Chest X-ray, PA view. Patient: 47 years old, sex F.
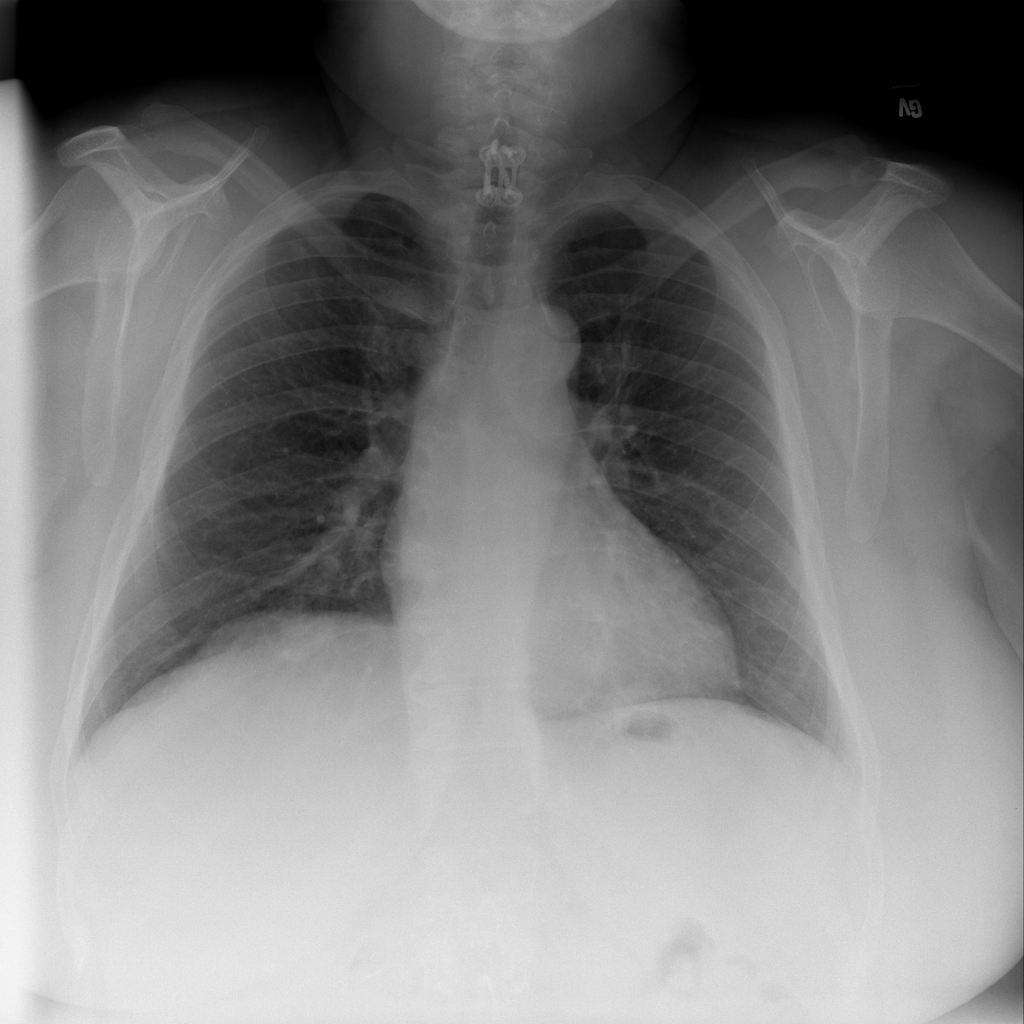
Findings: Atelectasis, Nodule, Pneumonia